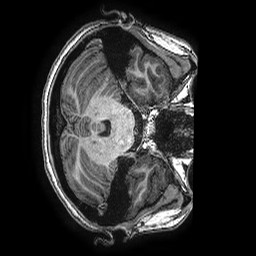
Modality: T1w
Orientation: axial
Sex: female
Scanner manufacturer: ge
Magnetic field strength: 3 T
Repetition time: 0.00766 s
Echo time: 0.003476 s